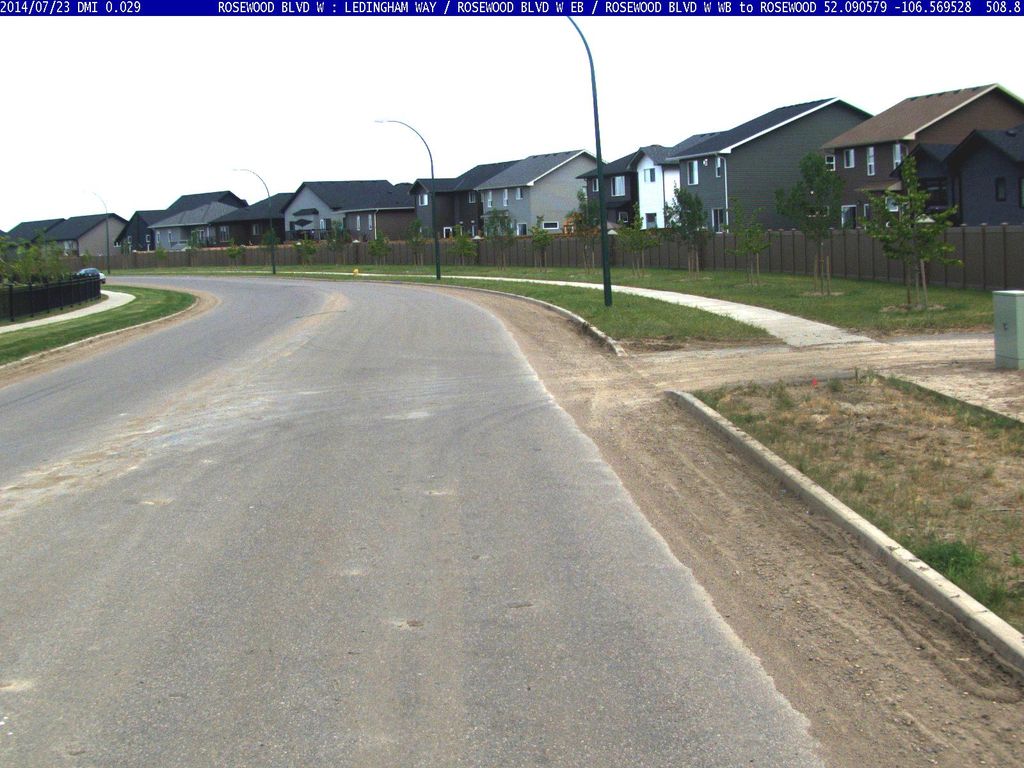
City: saskatoon